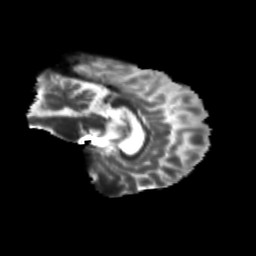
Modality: T2w
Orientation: sagittal
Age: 13
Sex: male
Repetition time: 9.512 s
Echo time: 0.089 s